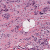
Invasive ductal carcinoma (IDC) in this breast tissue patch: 1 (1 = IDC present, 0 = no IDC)